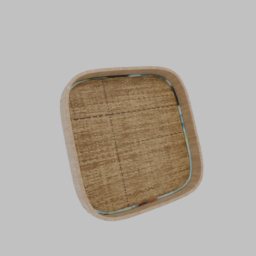
Label: tools